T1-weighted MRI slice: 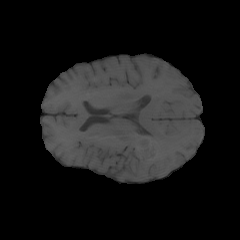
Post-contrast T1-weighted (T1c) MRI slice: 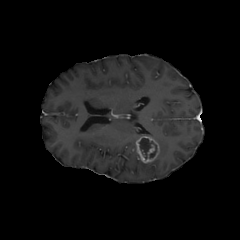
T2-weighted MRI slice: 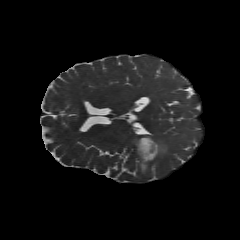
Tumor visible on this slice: yes